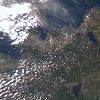
Label: land